Field crop: tomato
Growth stage: 1
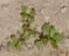
Species: portulaca